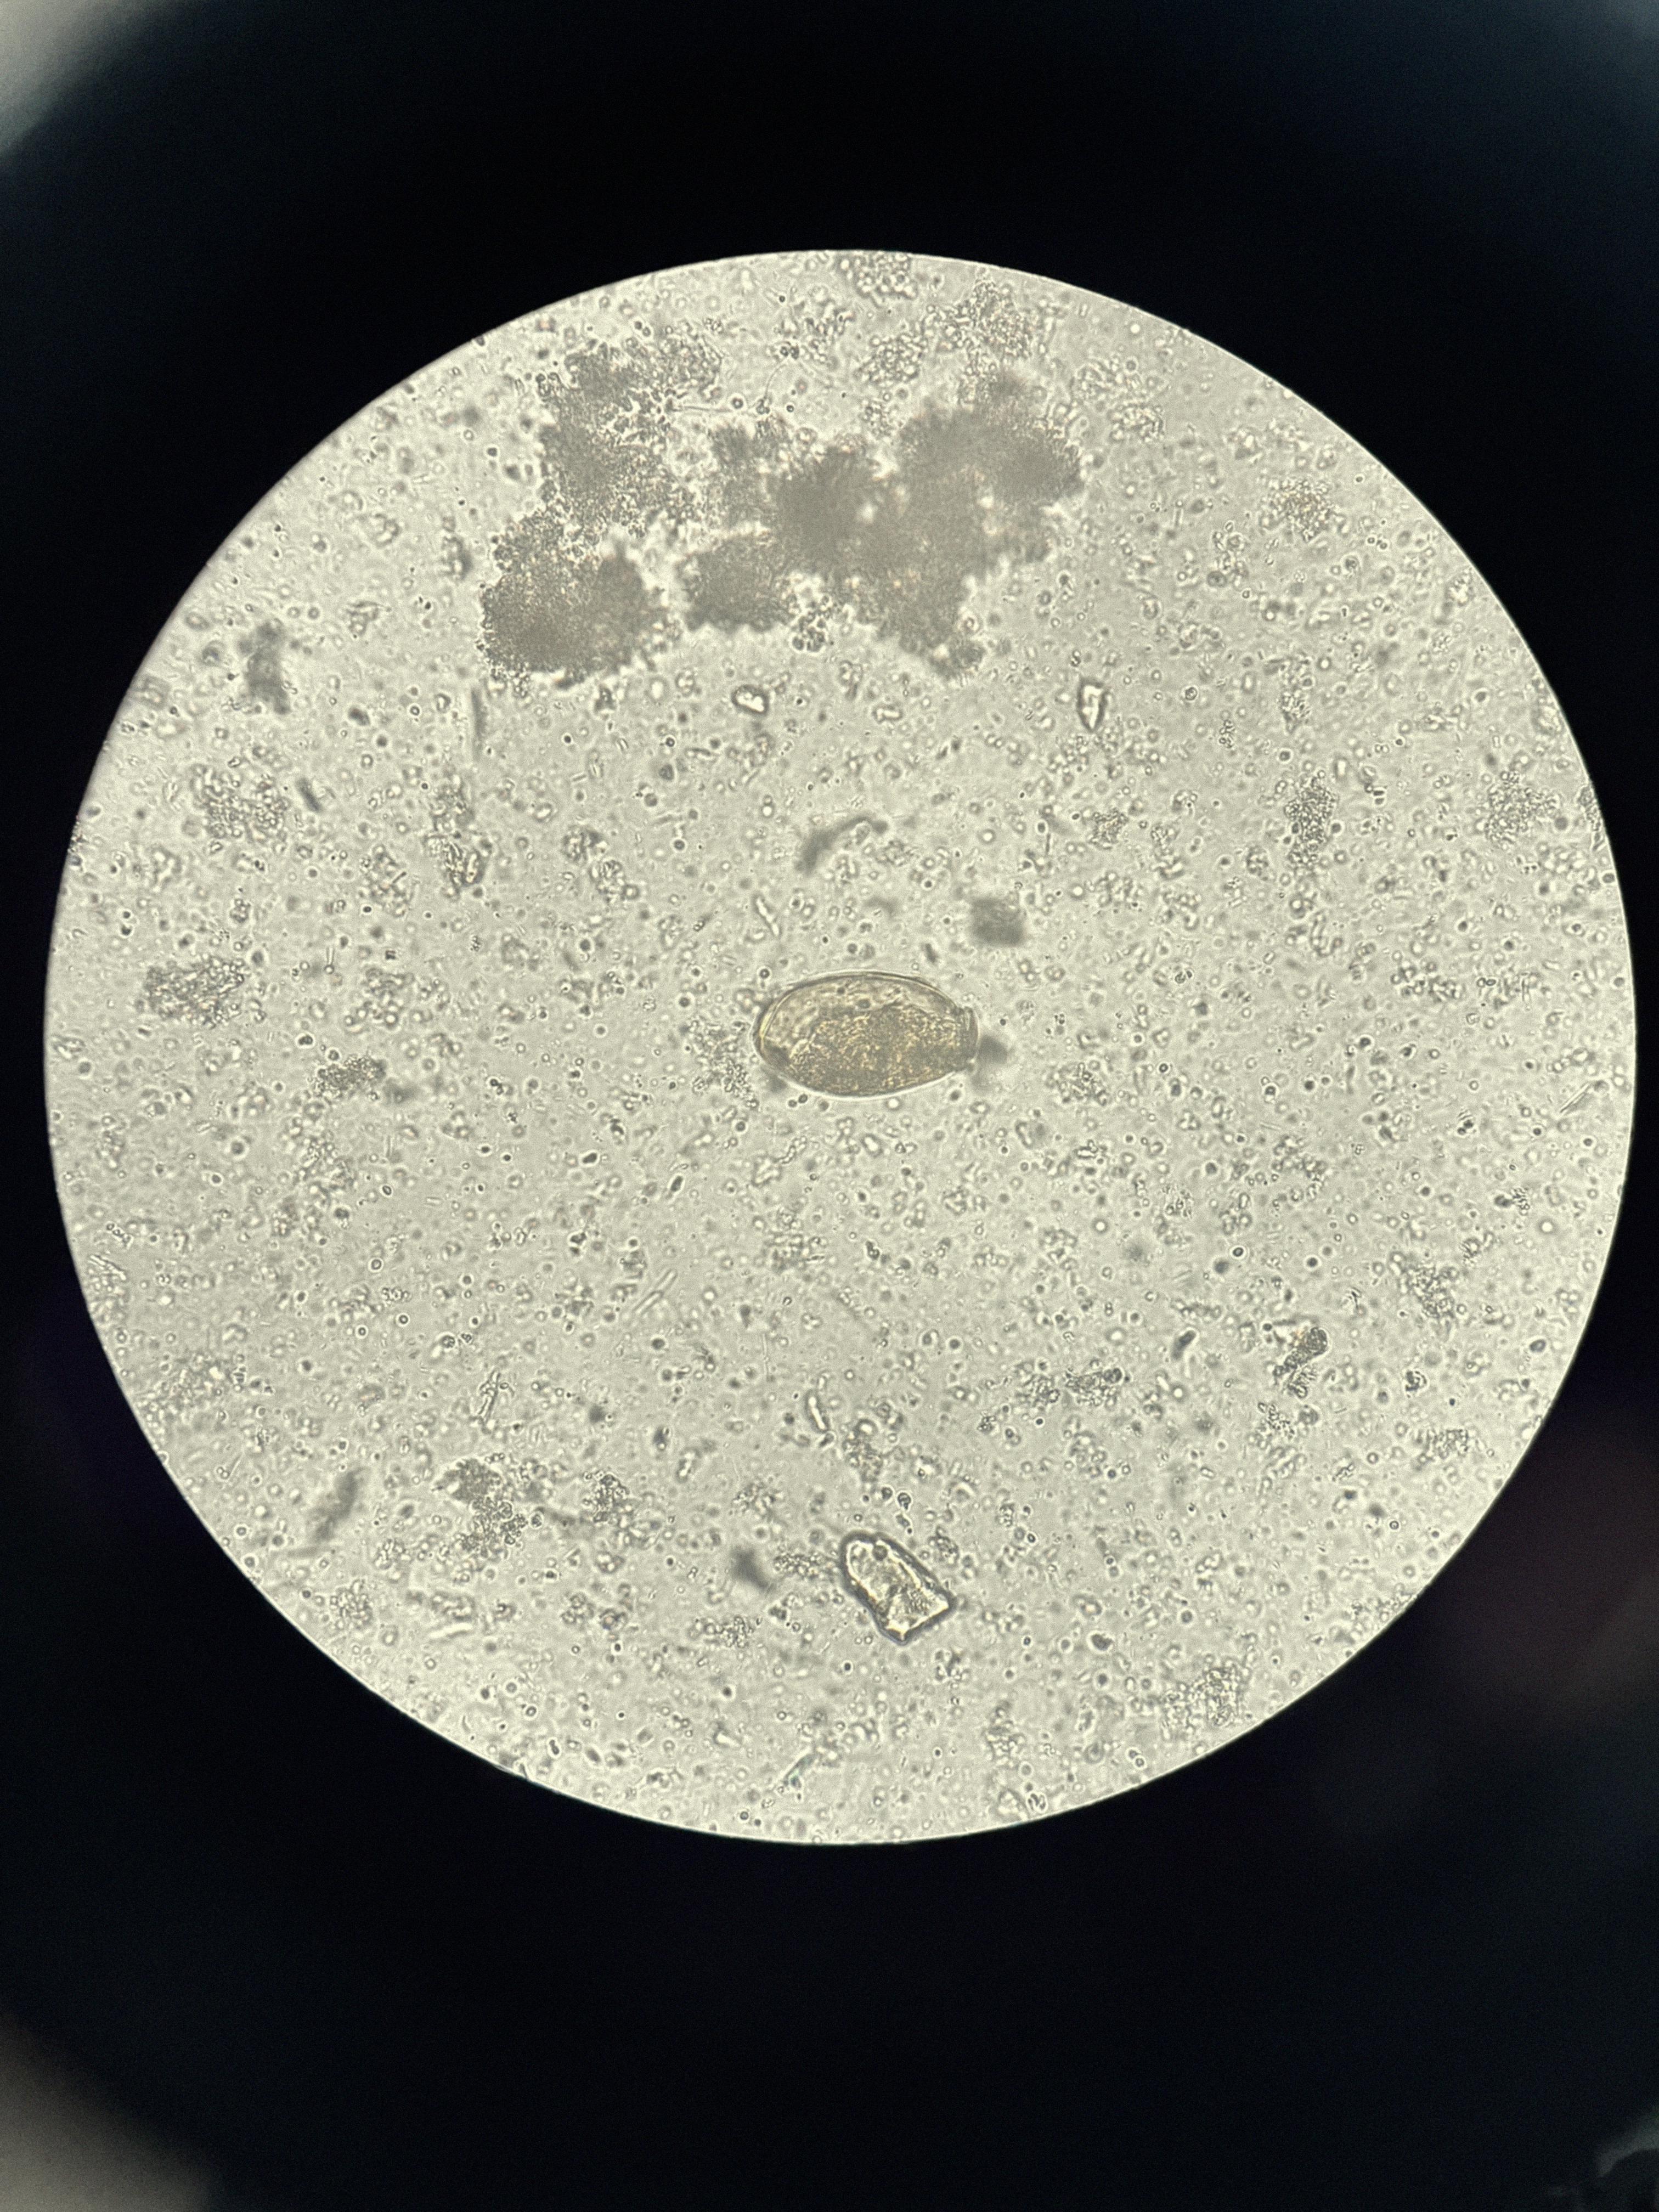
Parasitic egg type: Paragonimus spp